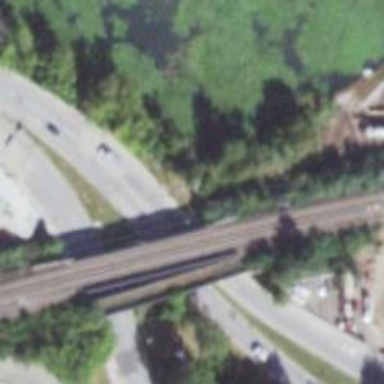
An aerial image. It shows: Railway bridge with electrified rail tracks.